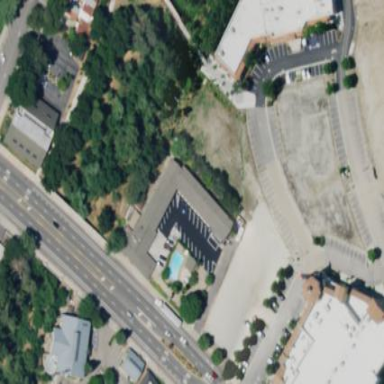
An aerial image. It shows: Hotel building.